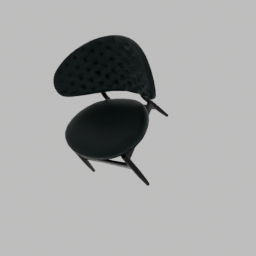
Label: furniture